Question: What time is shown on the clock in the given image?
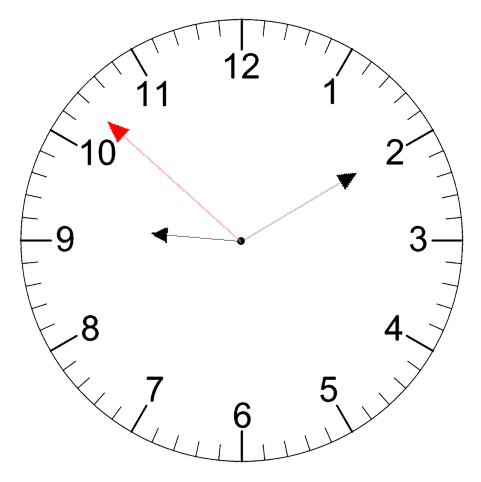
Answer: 09:09:52